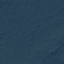
Land use / land cover class: Forest